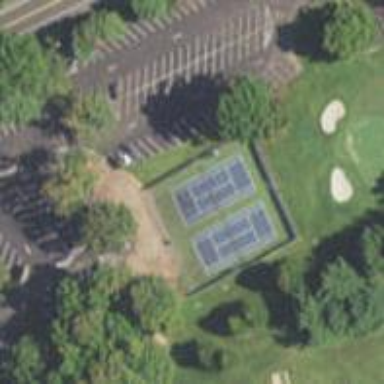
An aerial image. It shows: Tennis court on pitch designated for leisure land.